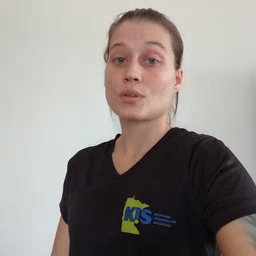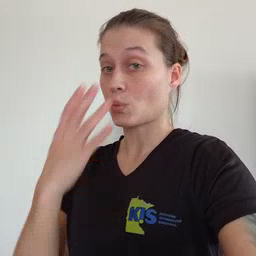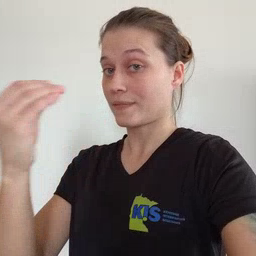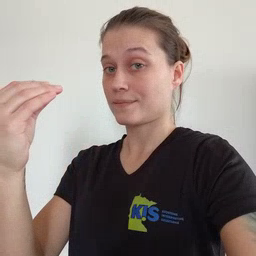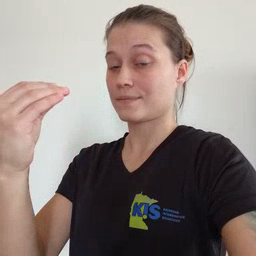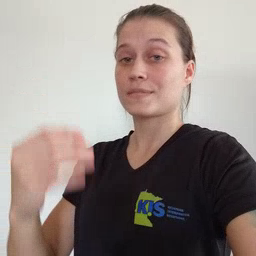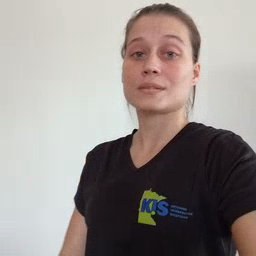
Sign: wolf